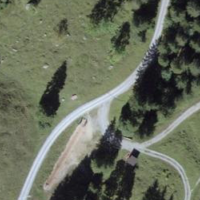
EUNIS habitat code: 32
Species observed at this site:
Clinopodium vulgare
Vicia sepium
Primula veris
Campanula glomerata
Plantago media
Vaccinium vitis-idaea